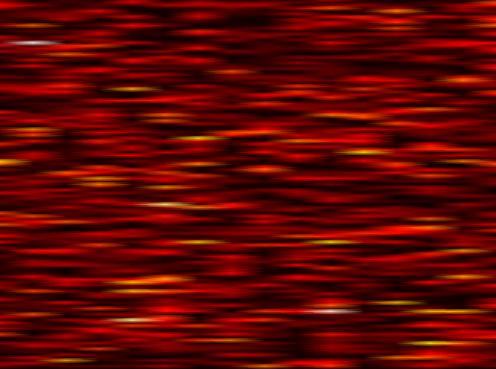
Label: OFDM